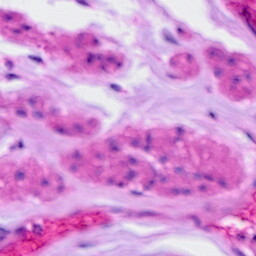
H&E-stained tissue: Ovarian